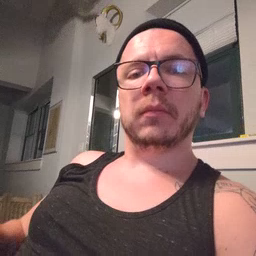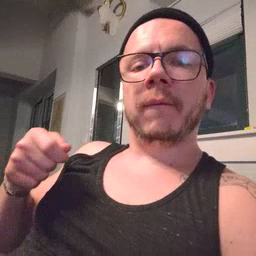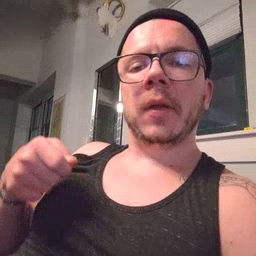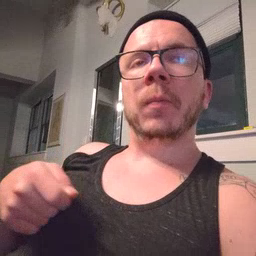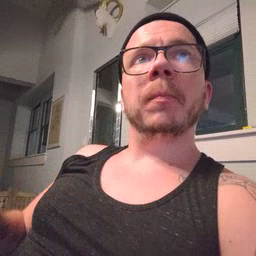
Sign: vacuum